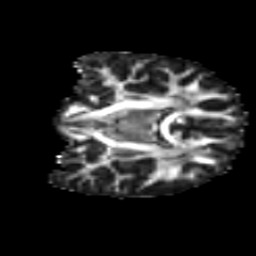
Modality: FA
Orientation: coronal
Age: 14
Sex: male
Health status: ill
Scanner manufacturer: ge
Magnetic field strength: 3 T
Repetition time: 6.752 s
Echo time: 0.079 s